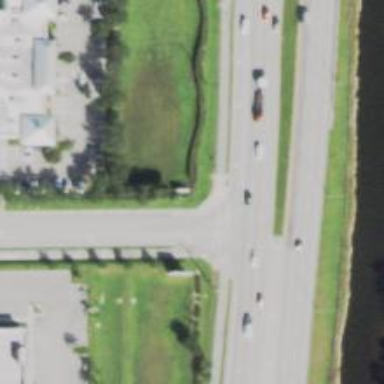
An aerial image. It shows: Asphalt footway with uncontrolled crossing marked by lines.